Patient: sex F, age 68
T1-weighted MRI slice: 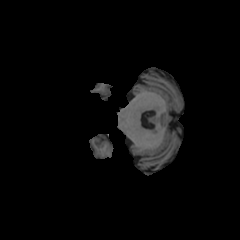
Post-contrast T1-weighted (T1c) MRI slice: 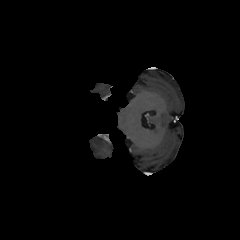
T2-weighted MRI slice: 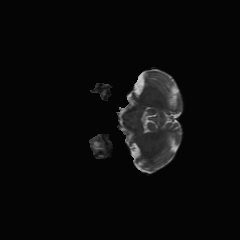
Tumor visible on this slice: no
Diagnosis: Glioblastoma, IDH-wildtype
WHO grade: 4